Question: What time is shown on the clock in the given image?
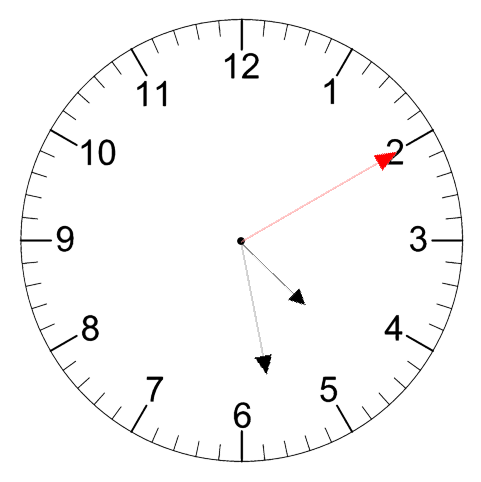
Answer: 04:28:10